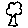
Label: tree